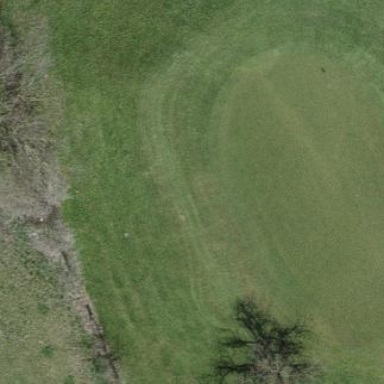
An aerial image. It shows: Golf green.